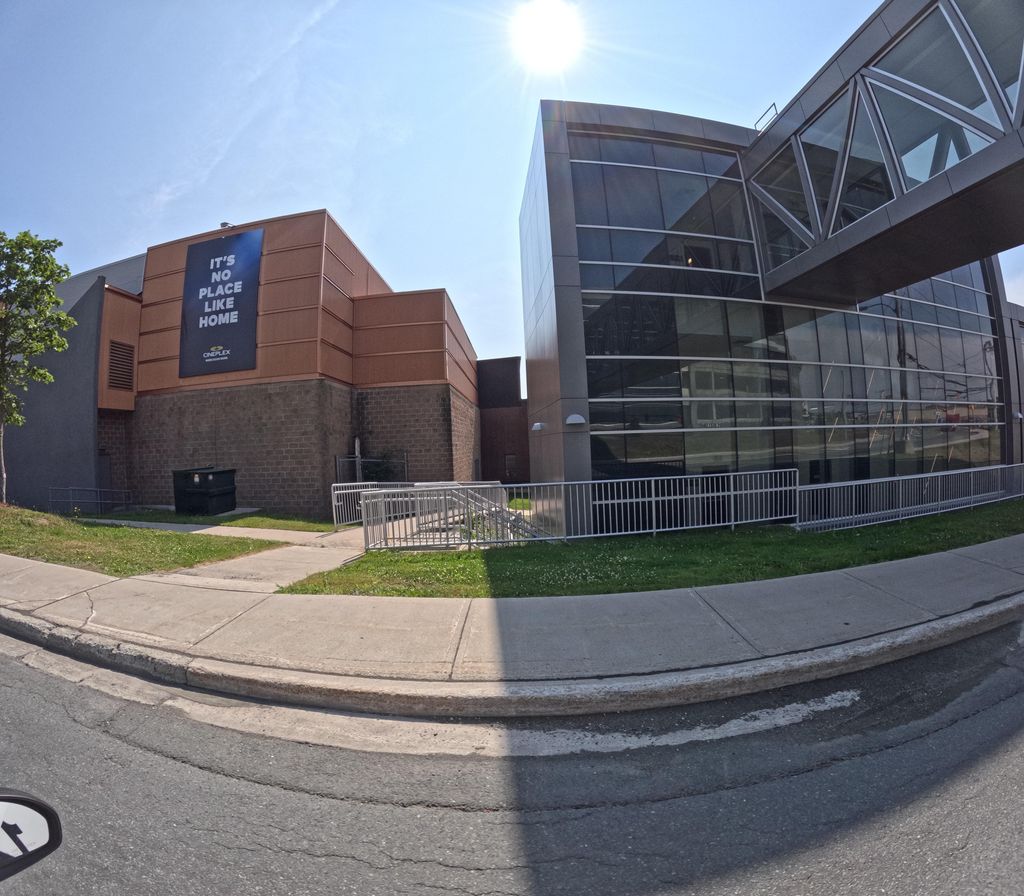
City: st_johns